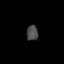
Tissue: lung
Cell type: Epithelial cells
Senescence score: 0.188
Nuclear area (px): 174
Mean DAPI intensity: 73.448